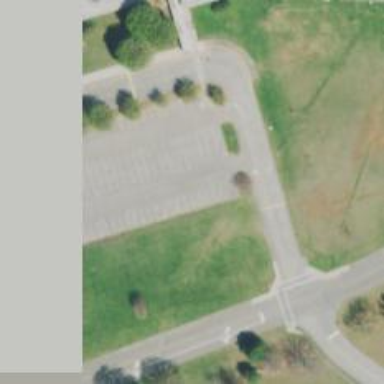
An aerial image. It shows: Parking area with surface.